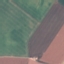
Land use / land cover class: AnnualCrop